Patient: sex M, age 29
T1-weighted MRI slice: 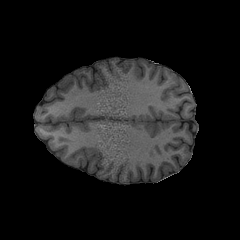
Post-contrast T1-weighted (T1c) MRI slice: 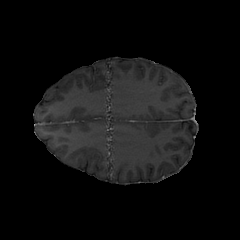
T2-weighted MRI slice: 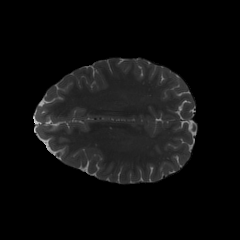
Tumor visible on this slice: no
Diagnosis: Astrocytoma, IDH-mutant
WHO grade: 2